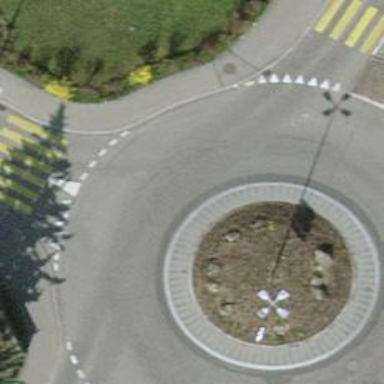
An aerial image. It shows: Tertiary road with asphalt surface leading to roundabout.